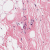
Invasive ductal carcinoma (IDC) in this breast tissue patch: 0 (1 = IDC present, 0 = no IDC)